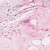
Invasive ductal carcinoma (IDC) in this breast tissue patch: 0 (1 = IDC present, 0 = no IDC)